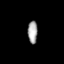
Tissue: lung
Cell type: Smooth muscle cells
Senescence score: 0.6005
Nuclear area (px): 218
Mean DAPI intensity: 161.853